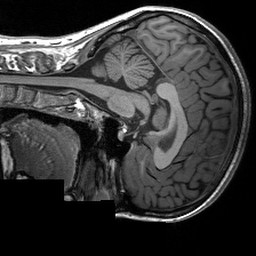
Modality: T1w
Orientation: sagittal
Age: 24
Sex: female
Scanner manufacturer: siemens
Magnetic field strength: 3 T
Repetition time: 2.3 s
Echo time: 0.00233 s